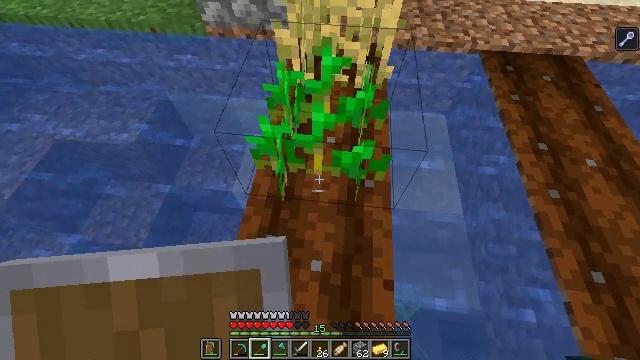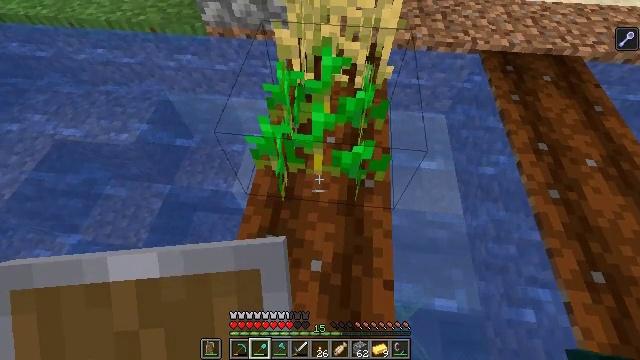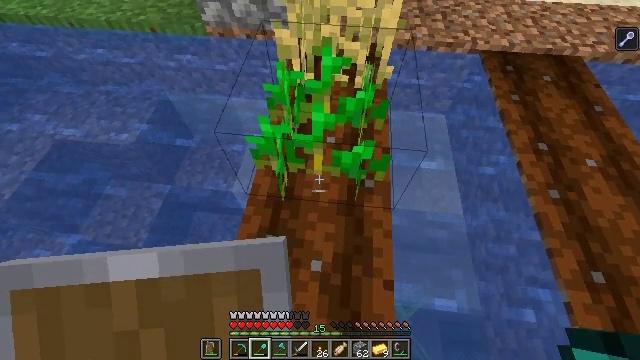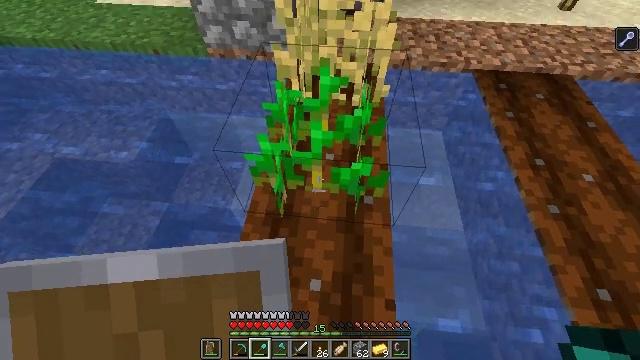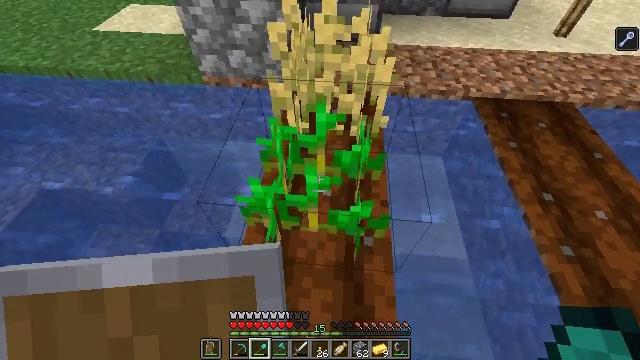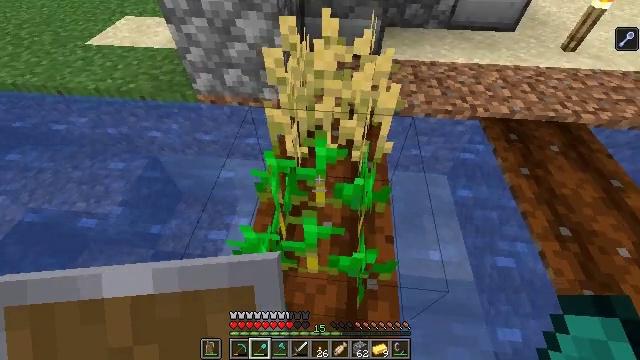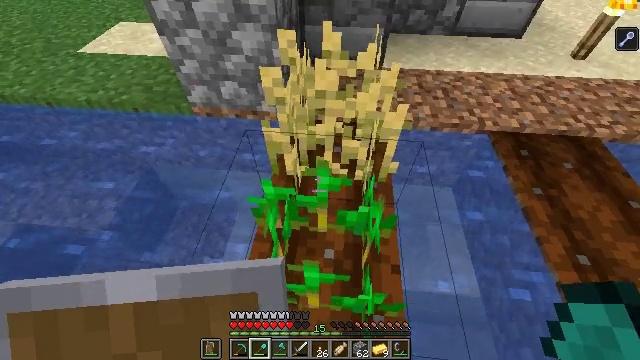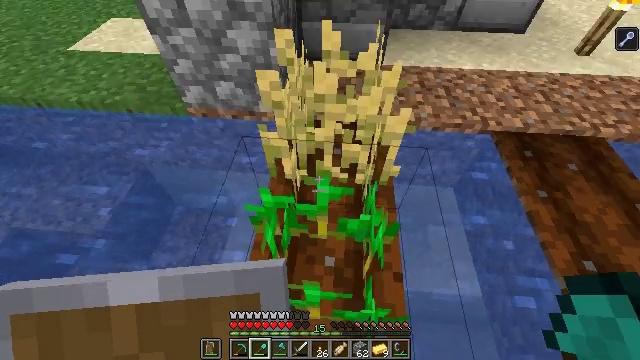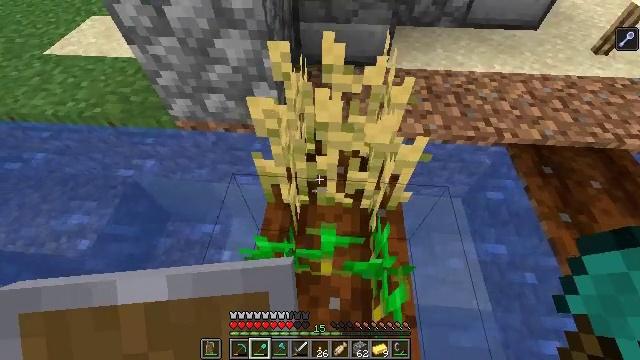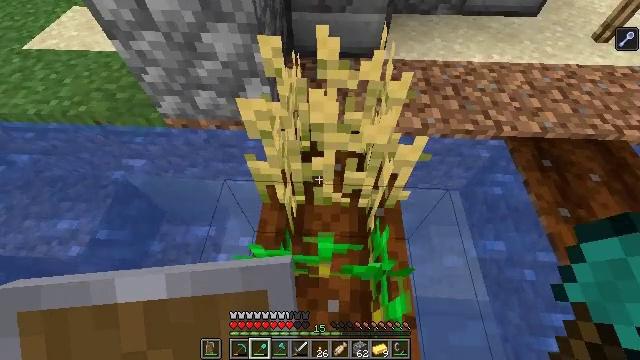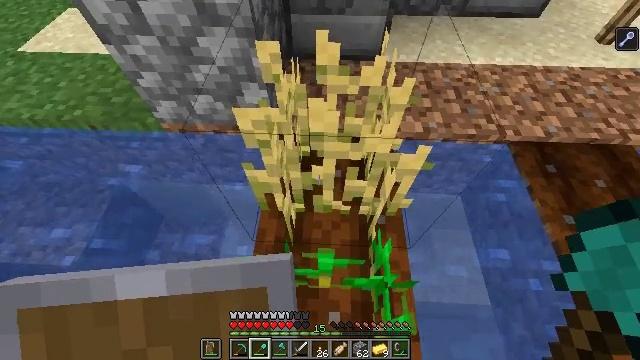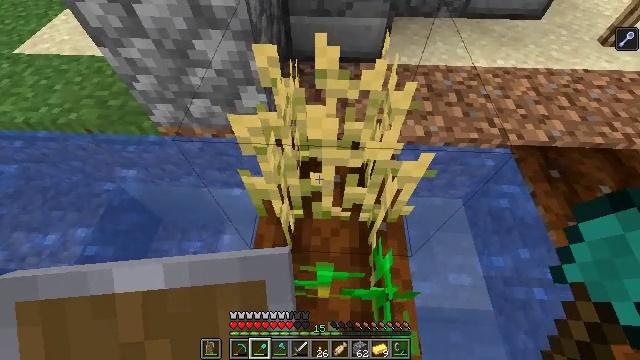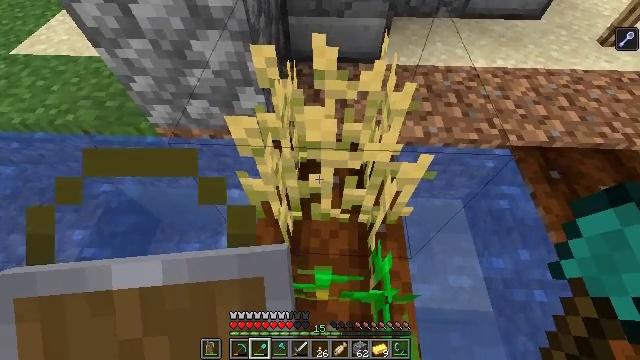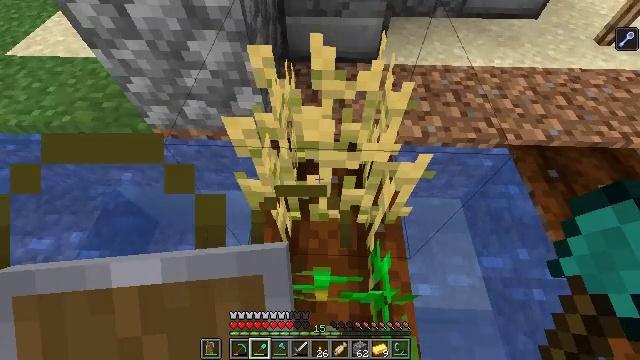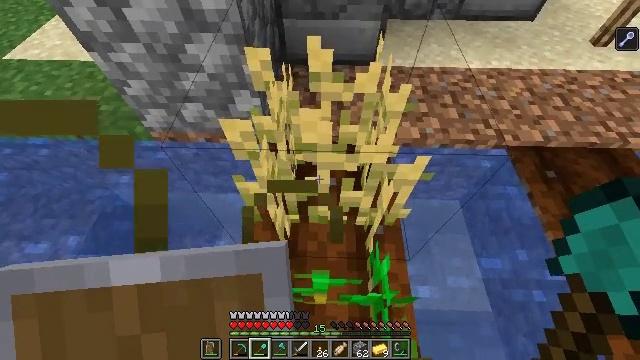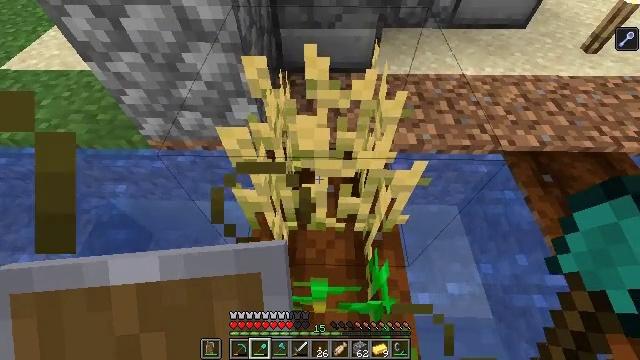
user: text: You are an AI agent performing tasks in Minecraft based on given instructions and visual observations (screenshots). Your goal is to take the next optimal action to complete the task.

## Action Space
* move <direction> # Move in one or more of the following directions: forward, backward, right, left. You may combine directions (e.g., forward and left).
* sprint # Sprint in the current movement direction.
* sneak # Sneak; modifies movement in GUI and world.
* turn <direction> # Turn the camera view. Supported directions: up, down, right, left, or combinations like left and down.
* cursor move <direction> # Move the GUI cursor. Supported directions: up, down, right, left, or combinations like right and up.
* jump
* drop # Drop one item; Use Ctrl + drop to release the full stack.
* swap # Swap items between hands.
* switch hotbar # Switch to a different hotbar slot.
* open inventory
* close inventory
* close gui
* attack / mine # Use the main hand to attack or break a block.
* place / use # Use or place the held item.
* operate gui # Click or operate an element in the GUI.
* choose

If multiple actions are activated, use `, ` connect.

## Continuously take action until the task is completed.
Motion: motion action
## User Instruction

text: Break the mature wheat plants.
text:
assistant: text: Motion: no_op
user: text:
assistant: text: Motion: no_op
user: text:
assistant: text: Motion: move forward, turn up
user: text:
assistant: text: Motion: move forward, turn up
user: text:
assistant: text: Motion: move forward
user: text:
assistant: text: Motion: move forward
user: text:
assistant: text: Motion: move forward, turn down
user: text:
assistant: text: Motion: move forward, turn down
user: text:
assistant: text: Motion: turn right and down
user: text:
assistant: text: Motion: no_op
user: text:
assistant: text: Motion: no_op
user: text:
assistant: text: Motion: no_op
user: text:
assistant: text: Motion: no_op
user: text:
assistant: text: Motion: no_op
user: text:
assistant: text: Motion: turn up
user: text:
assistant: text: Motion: no_op
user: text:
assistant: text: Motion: no_op
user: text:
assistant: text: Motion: attack / mine
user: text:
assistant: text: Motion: attack / mine
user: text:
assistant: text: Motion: attack / mine
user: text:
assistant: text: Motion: no_op
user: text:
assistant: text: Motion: no_op
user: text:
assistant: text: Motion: no_op